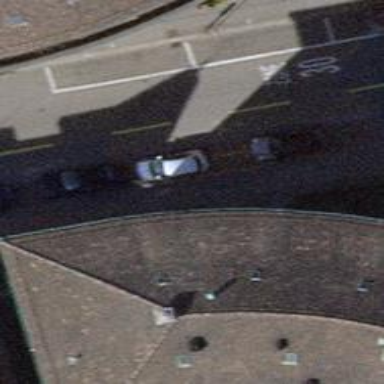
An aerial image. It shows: Parking lane designated for parking.